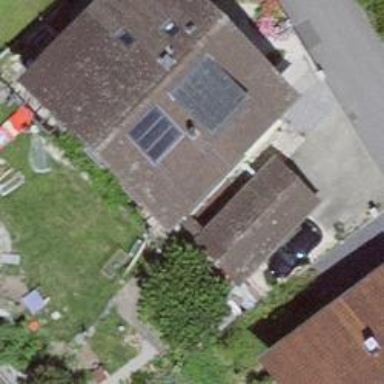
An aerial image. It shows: Garage building.